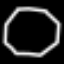
Label: octagon